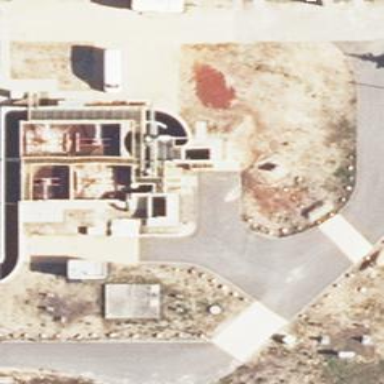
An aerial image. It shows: Body of wastewater.